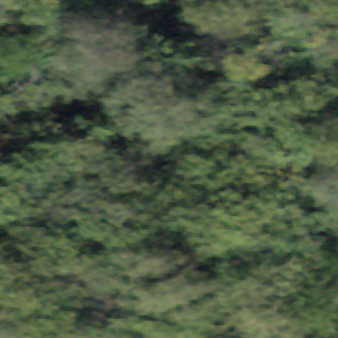
Label: other